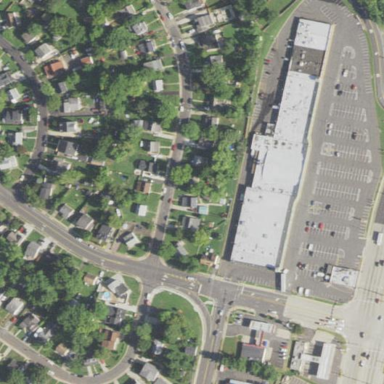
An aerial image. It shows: Retail area.